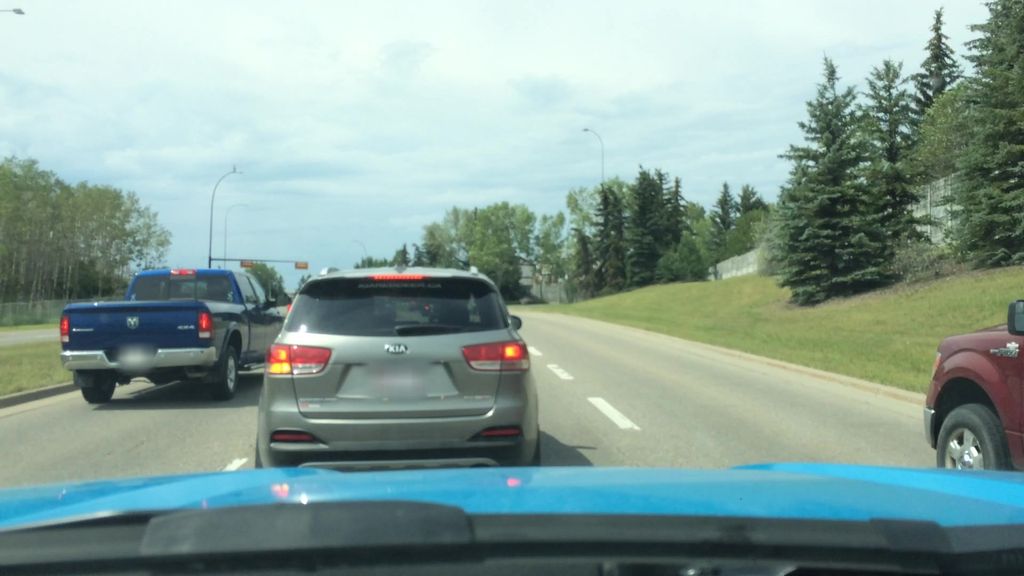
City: calgary